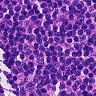
Metastatic tissue present: no